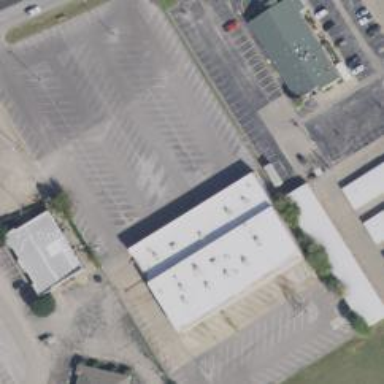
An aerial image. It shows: Parking space.